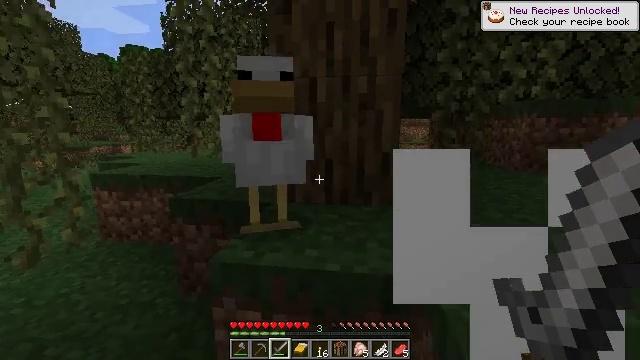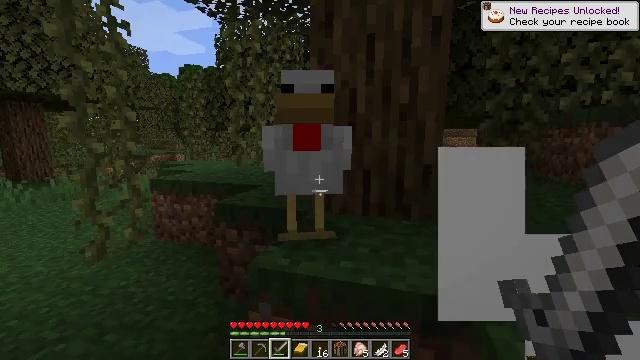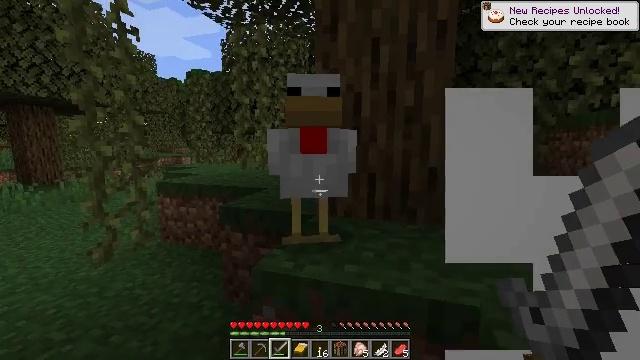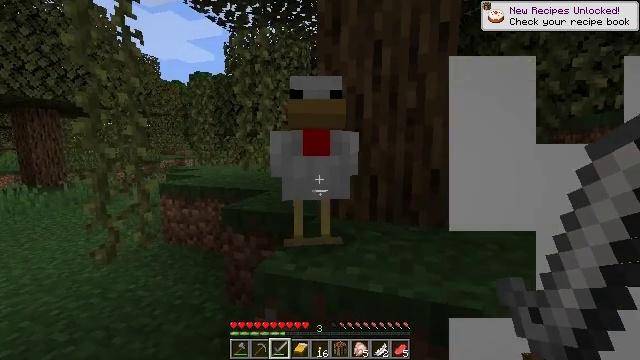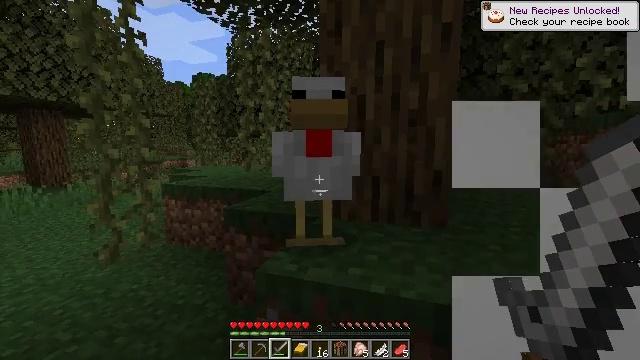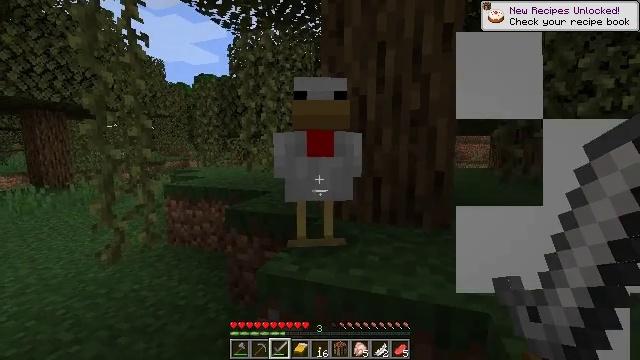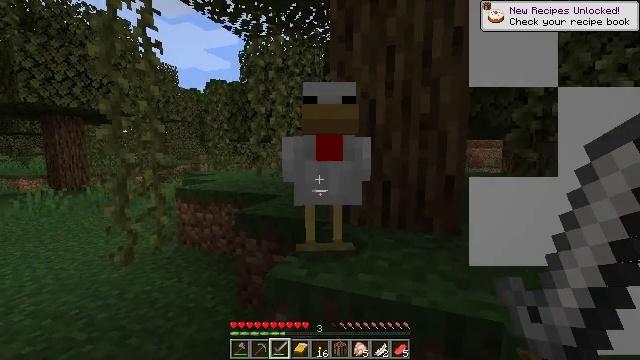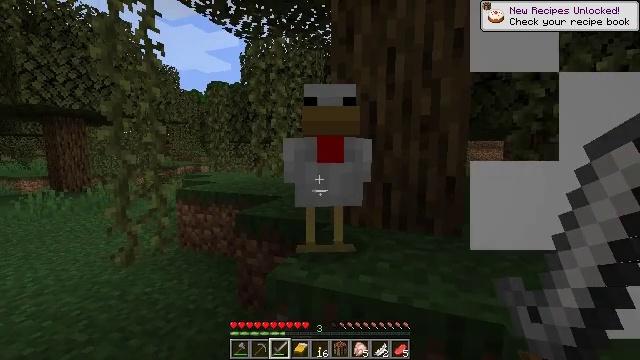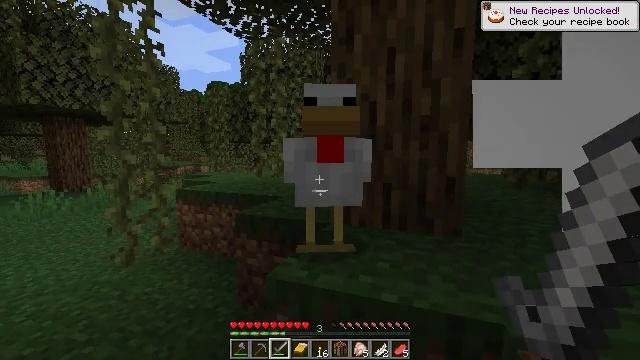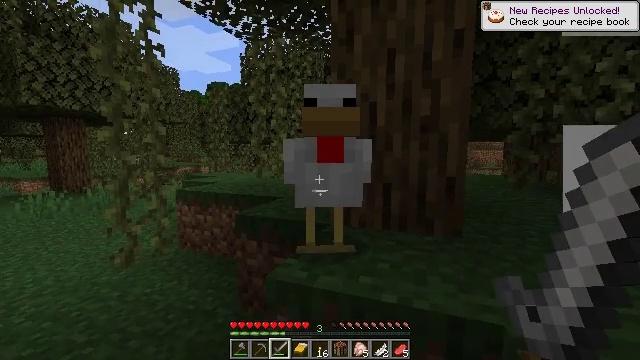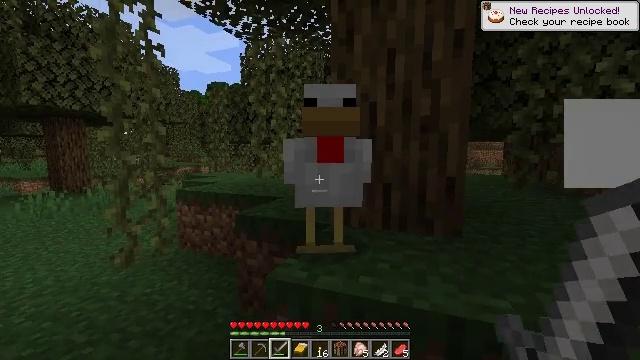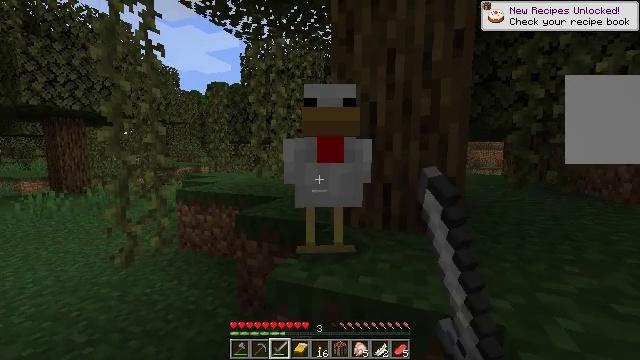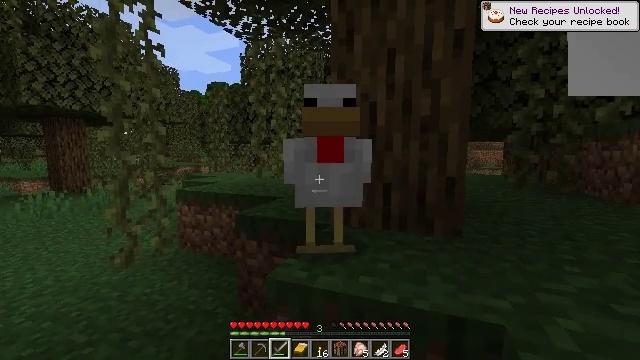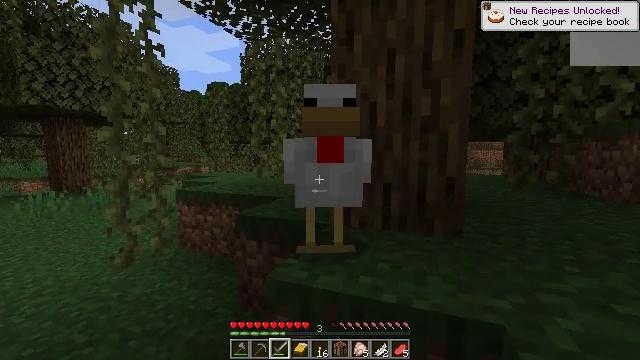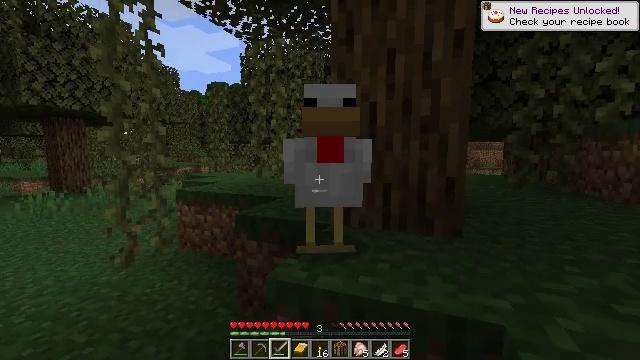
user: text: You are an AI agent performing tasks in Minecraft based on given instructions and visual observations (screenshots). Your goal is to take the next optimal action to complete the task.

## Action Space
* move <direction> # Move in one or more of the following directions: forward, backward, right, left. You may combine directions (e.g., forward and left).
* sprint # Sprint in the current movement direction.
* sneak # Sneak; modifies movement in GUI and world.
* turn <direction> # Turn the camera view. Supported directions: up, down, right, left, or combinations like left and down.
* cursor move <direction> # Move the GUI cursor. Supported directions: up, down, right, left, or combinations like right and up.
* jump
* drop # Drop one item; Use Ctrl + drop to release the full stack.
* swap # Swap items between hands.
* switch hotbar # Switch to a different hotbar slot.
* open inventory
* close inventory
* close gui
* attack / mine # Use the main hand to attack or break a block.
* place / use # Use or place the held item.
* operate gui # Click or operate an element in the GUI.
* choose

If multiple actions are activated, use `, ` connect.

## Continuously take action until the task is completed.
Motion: motion action
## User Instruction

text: Hunt animals.
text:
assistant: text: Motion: turn left and up
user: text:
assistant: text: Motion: turn left
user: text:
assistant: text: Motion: no_op
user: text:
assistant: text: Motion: no_op
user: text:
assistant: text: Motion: no_op
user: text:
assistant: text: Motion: turn left
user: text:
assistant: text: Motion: no_op
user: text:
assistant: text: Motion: no_op
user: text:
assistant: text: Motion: no_op
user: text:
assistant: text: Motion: attack / mine
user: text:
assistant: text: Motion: attack / mine
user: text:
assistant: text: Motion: attack / mine
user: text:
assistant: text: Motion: no_op
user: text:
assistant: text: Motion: no_op
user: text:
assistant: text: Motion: no_op